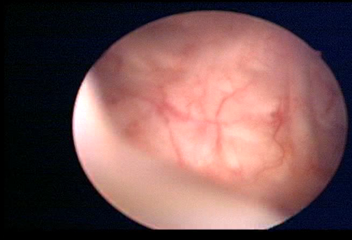
Modality: WLC
Class: Normal mucosa
Bladder cancer association: No